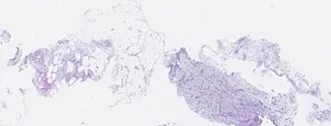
Hematoxylin and eosin (magnification/20x/40x). . (a) Biopsy fragment of peritoneum.
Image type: pathology (h&e)